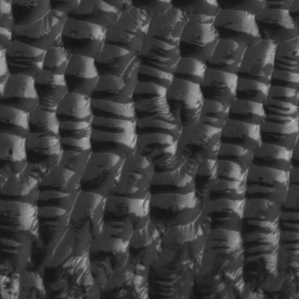
Label: frost